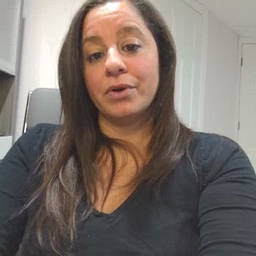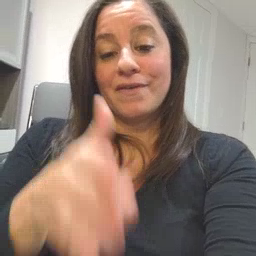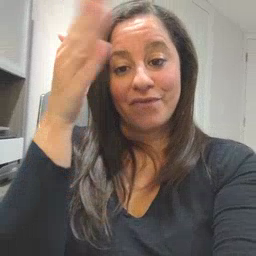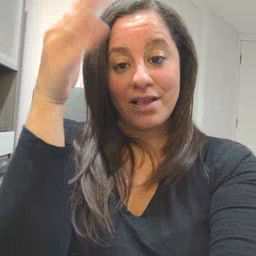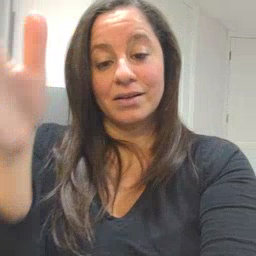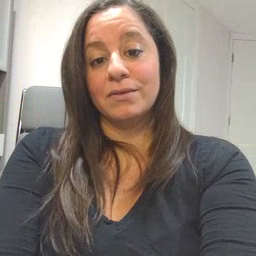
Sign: flag